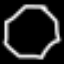
Label: octagon